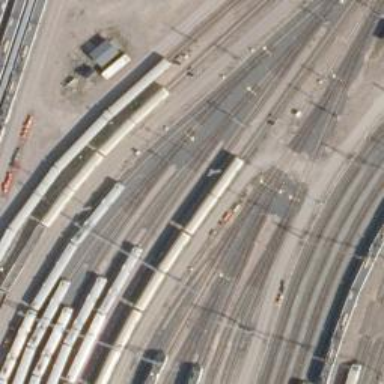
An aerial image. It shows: Rail yard with electrified contact lines for railway operations.